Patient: sex M, age 48
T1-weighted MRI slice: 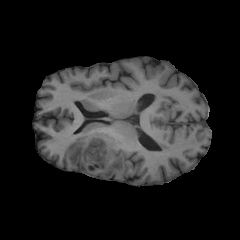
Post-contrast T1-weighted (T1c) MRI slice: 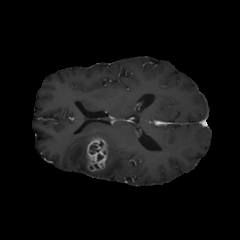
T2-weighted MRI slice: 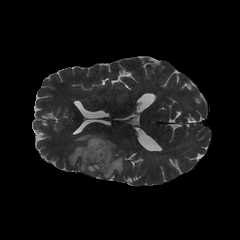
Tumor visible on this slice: yes
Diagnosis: Glioblastoma, IDH-wildtype
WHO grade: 4